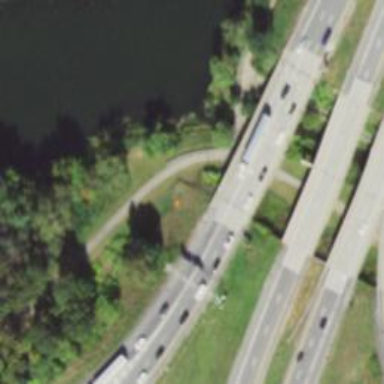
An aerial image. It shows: Motorway junction.